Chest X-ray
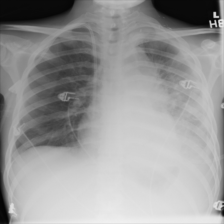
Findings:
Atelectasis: negative
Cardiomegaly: negative
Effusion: negative
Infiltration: positive
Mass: positive
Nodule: negative
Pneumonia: negative
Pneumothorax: negative
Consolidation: negative
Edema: negative
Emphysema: negative
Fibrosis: negative
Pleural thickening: negative
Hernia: negative